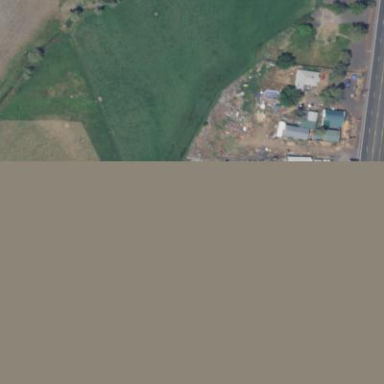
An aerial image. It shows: Farmyard area.